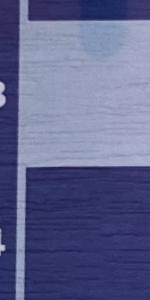
Label: Empty